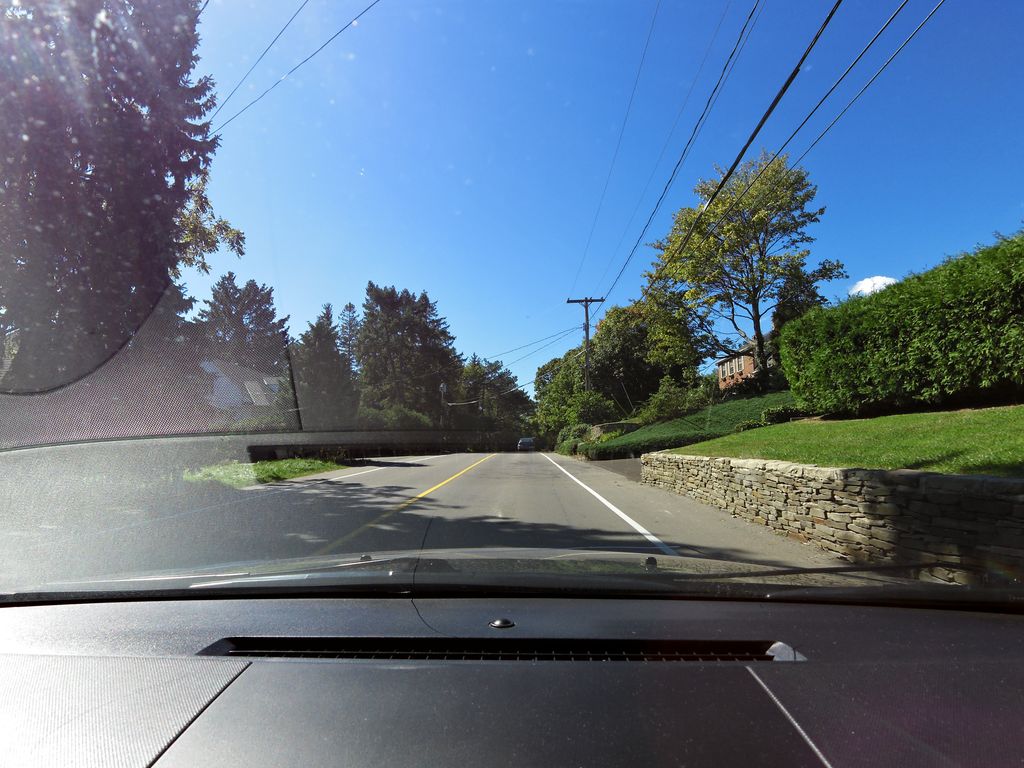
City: hamilton